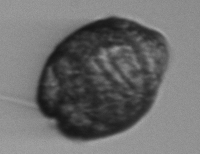
Label: Margalefidinium